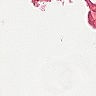
Metastatic tissue present: no